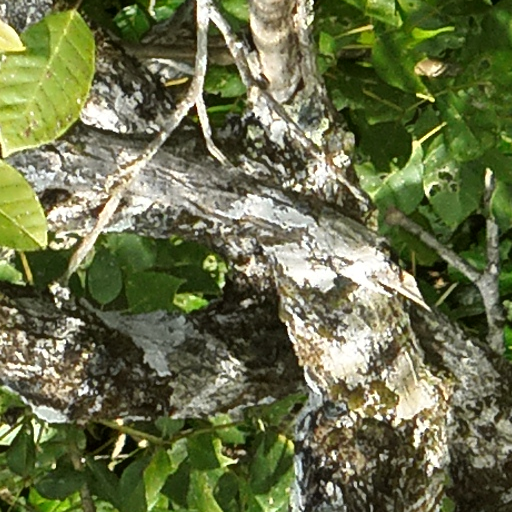
Species: Tabebuia rosea
GBIF accepted scientific name: Tabebuia rosea
Crown area (m\u00b2): 104.251